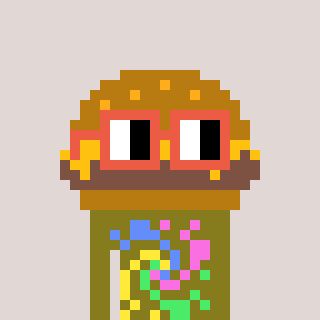
a pixel art character with square orange glasses, a burger-shaped head and a gunk-colored body on a warm background